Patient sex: M
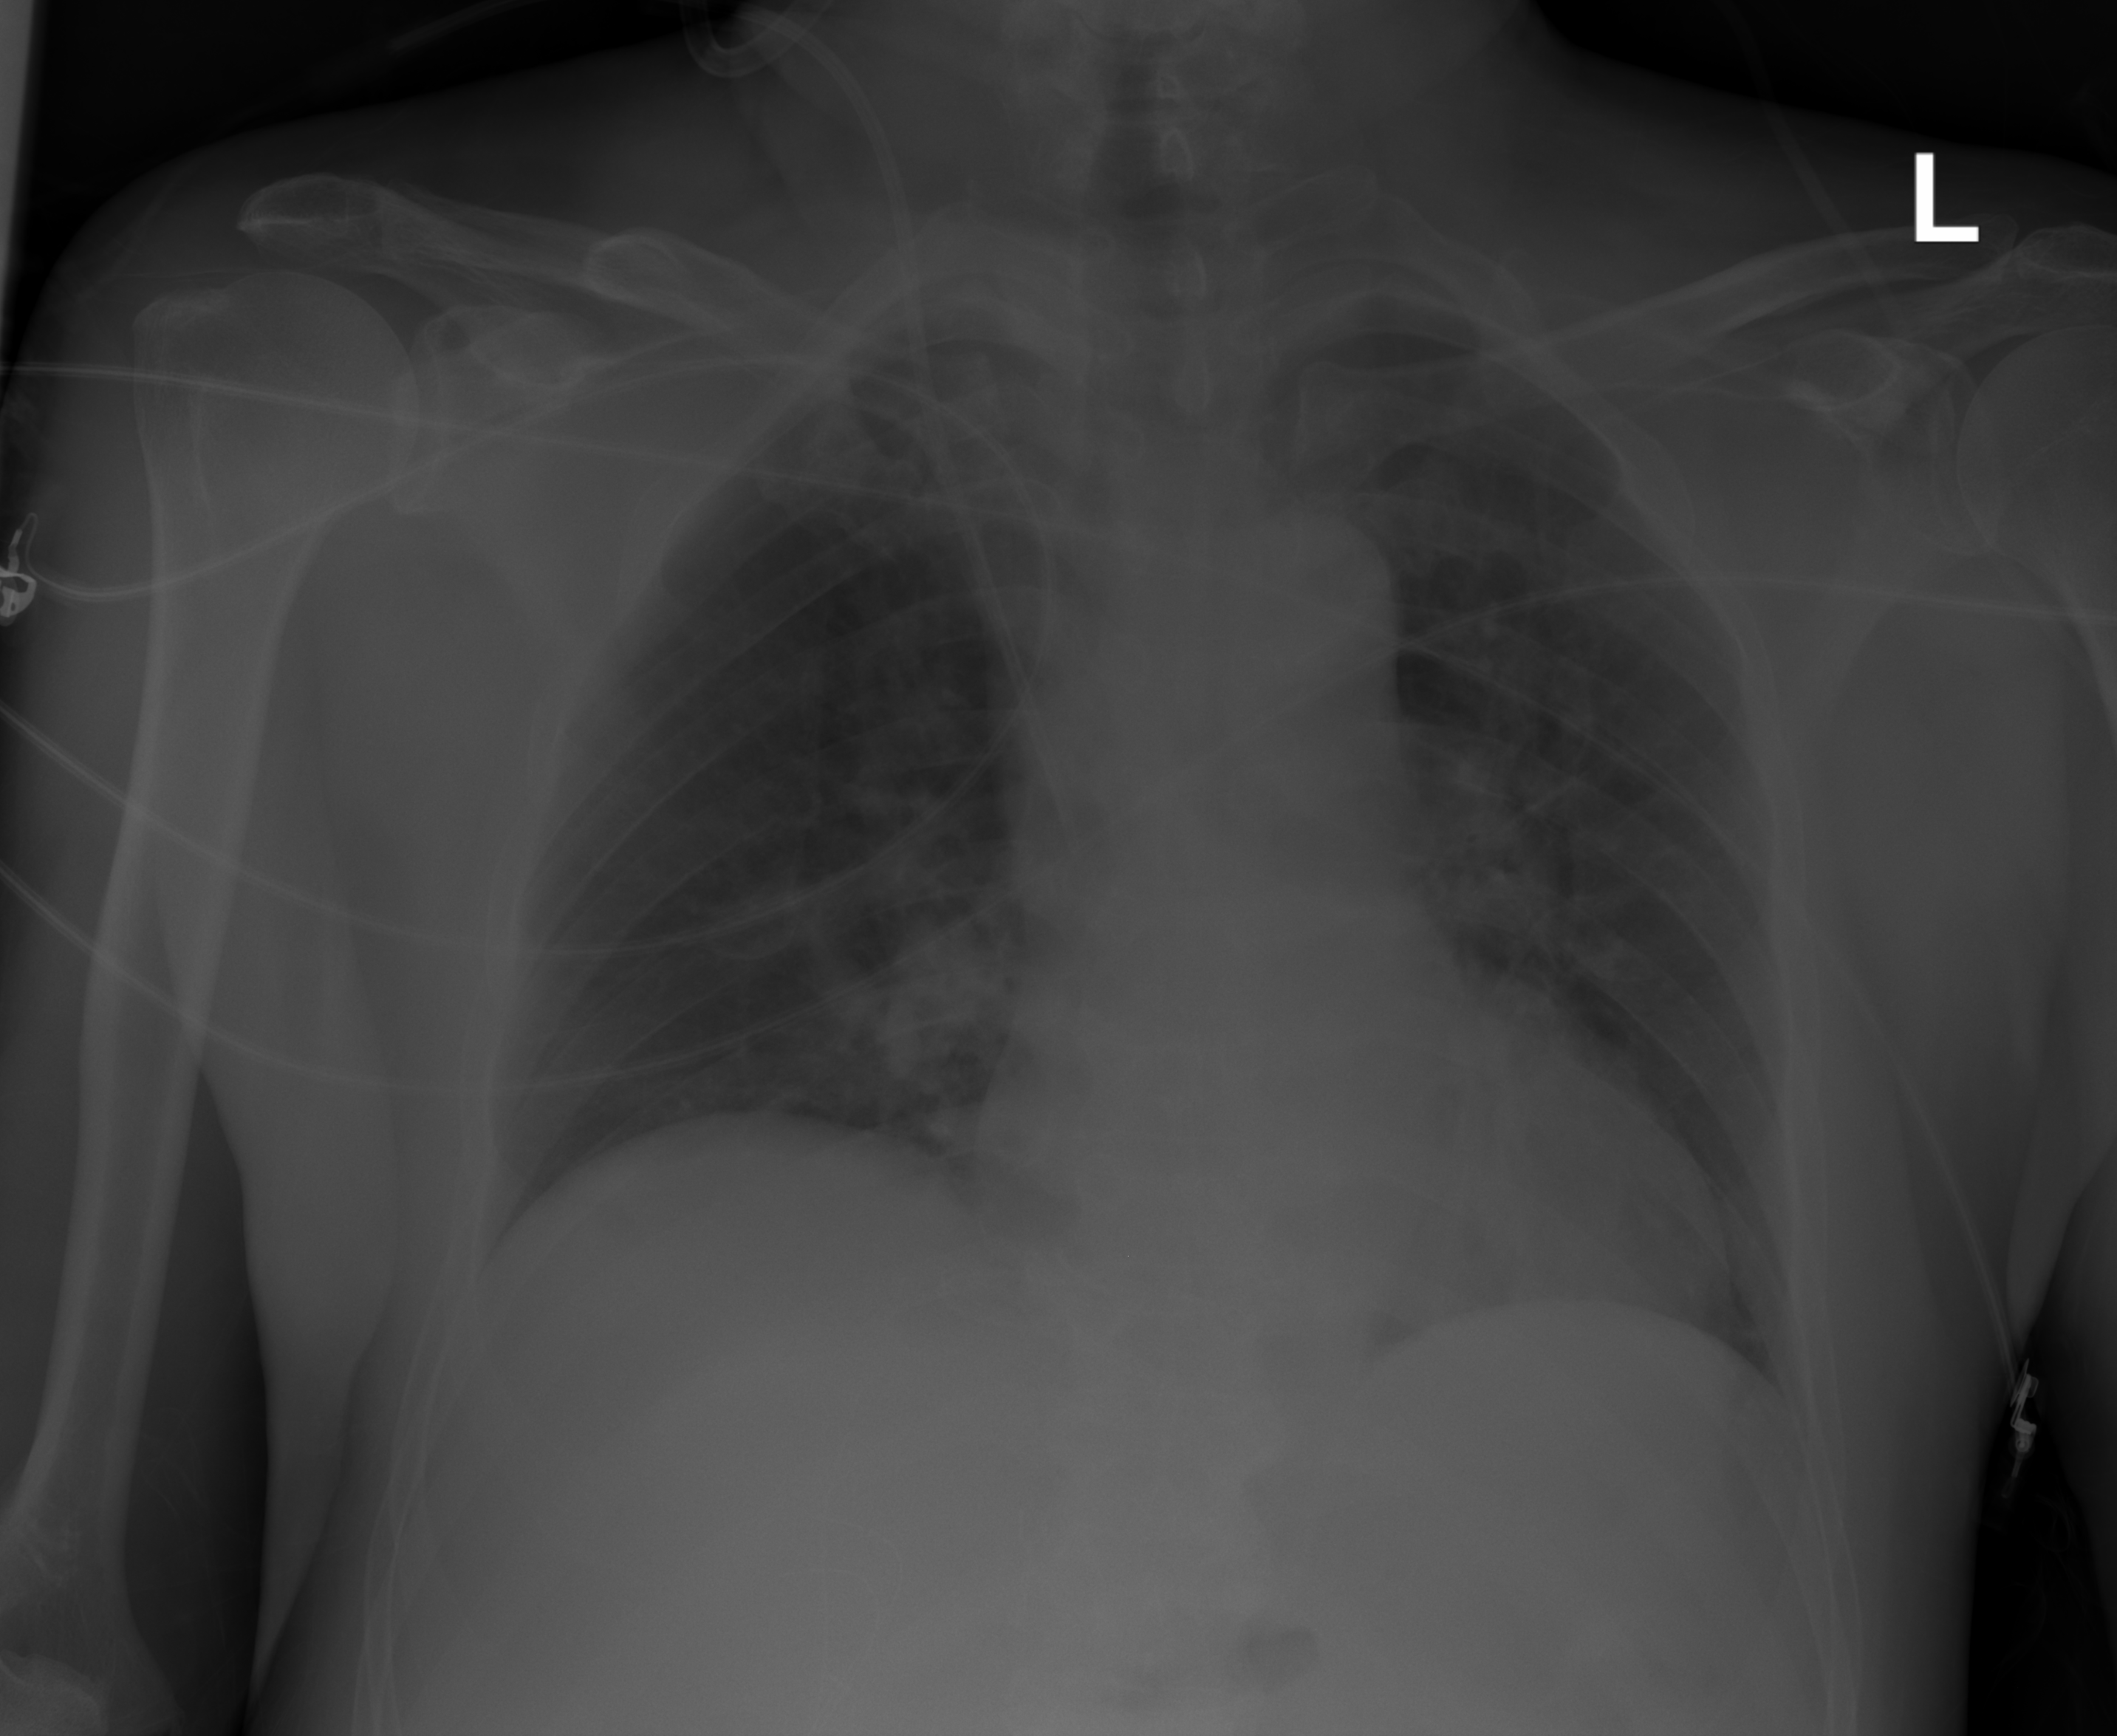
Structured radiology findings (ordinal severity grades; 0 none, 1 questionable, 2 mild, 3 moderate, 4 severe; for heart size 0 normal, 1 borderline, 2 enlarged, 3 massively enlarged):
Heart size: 0
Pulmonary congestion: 0
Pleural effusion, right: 0
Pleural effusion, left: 0
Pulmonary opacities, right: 0
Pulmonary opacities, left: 0
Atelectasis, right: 2
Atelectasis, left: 0